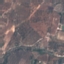
Land use / land cover class: PermanentCrop